Interaction volume radius: 10 \u00c5
Interaction volume height: 35 \u00c5
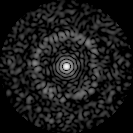
Disorder parameter: 0.821